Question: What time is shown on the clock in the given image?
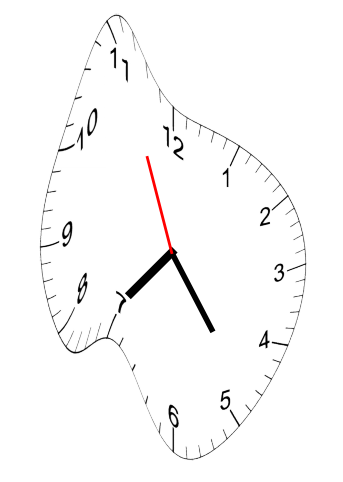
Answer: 07:23:56